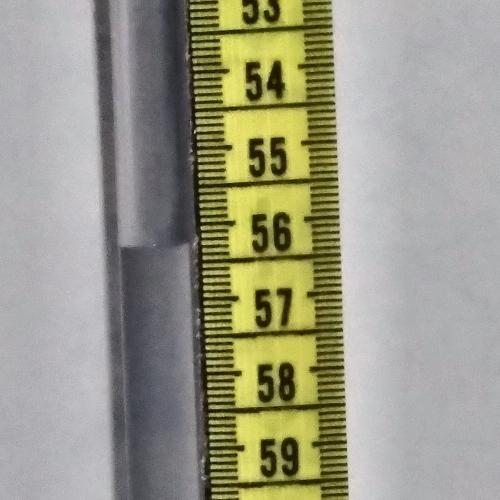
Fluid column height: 56.3 cm